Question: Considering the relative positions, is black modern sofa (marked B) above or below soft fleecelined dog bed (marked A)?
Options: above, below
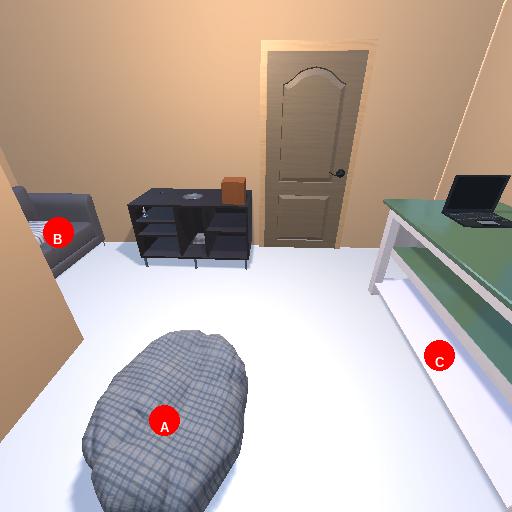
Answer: above